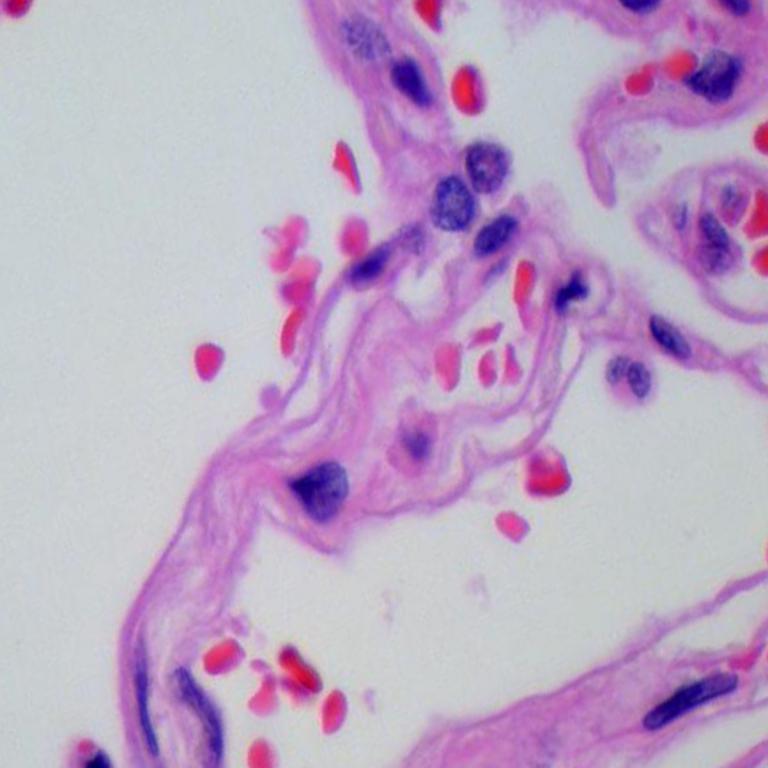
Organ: lung
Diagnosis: benign